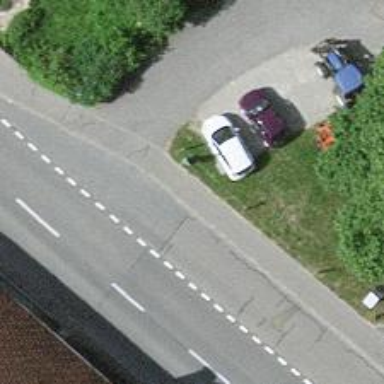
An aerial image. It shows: Bus stop along the road.